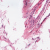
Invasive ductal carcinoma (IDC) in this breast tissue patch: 0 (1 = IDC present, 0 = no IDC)